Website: walmart
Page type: customer-info-address
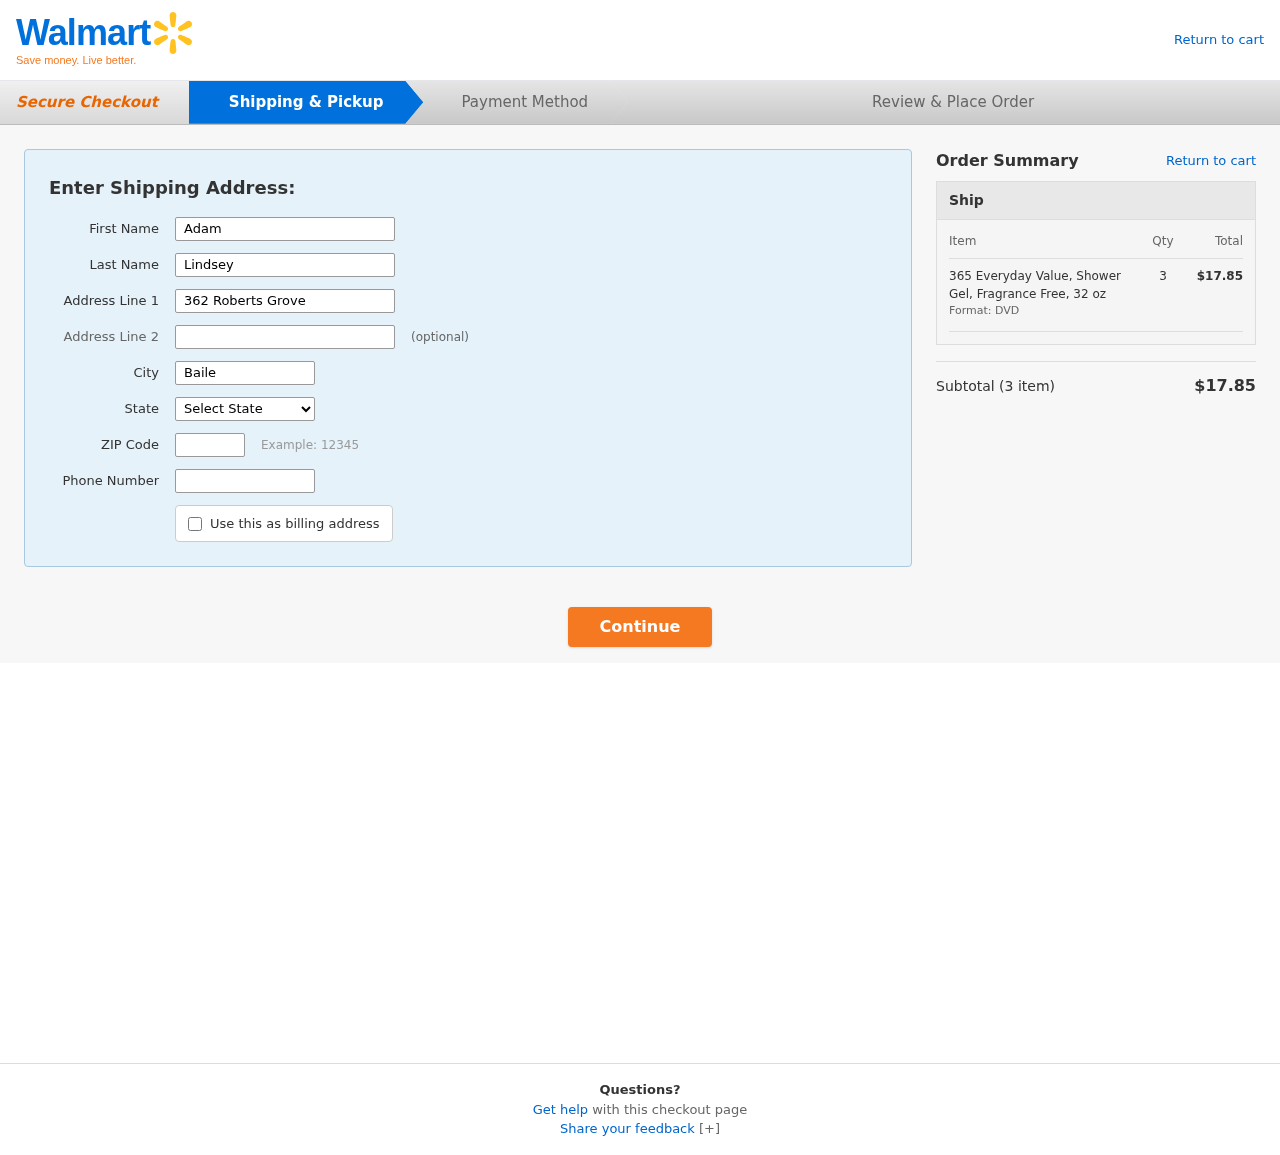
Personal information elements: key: PII_CITY
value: Baileyton
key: PII_FIRSTNAME
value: Adam
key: PII_LASTNAME
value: Lindsey
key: PII_PHONE
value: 5172084790
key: PII_POSTCODE
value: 85837
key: PII_STATE
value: Georgia
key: PII_STREET
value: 362 Roberts Grove
Product elements: key: PRODUCT1_NAME
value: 365 Everyday Value, Shower Gel, Fragrance Free, 32 oz
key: PRODUCT1_QUANTITY
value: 3
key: PRODUCT1_LINE_TOTAL
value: $17.85
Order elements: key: ORDER_NUM_ITEMS
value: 3
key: ORDER_SUBTOTAL
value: $17.85